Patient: sex F, age 22
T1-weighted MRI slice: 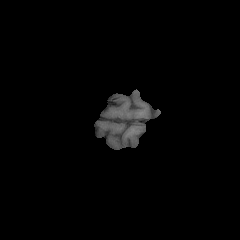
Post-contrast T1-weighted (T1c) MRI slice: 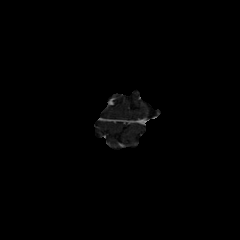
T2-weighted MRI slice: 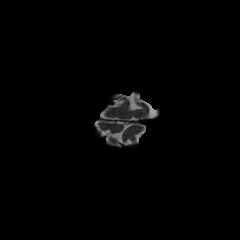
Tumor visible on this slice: no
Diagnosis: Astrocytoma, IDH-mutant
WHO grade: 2